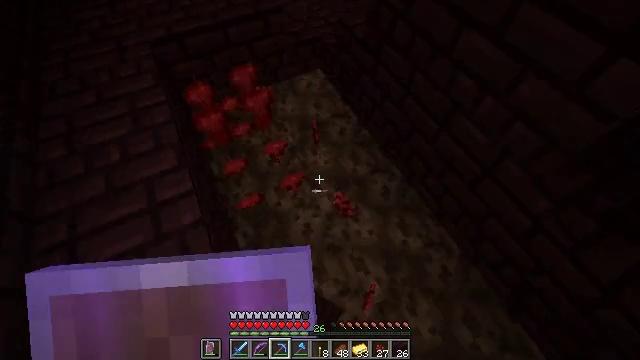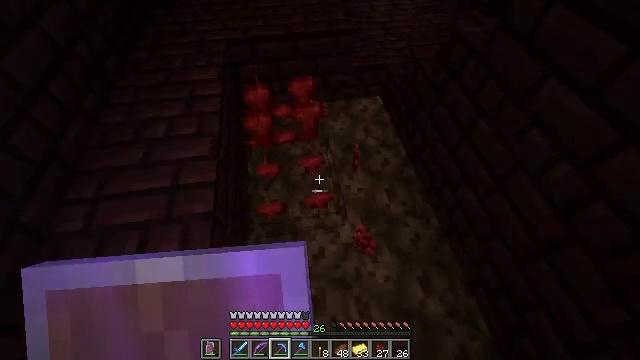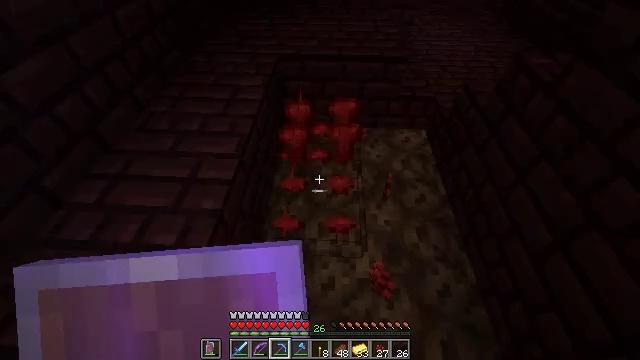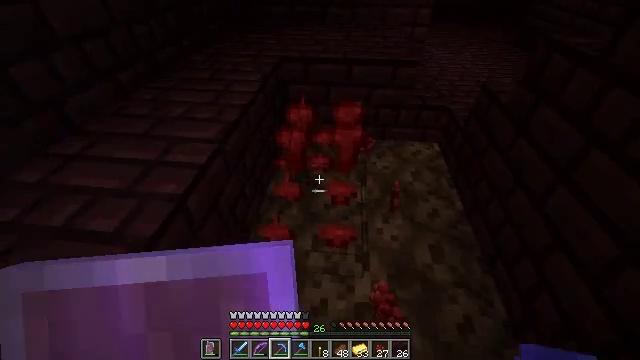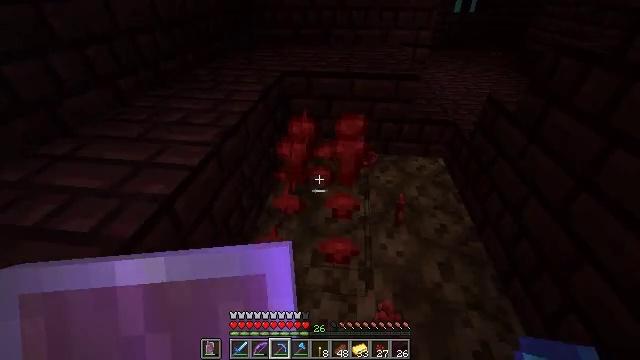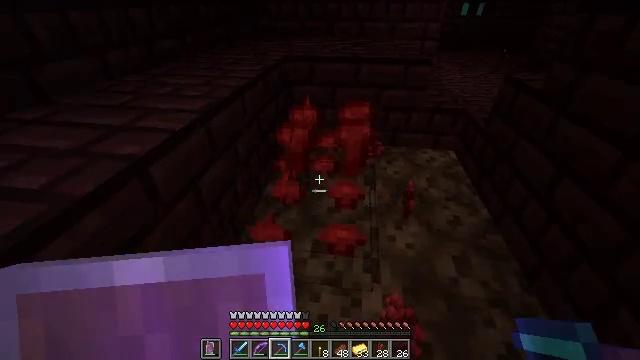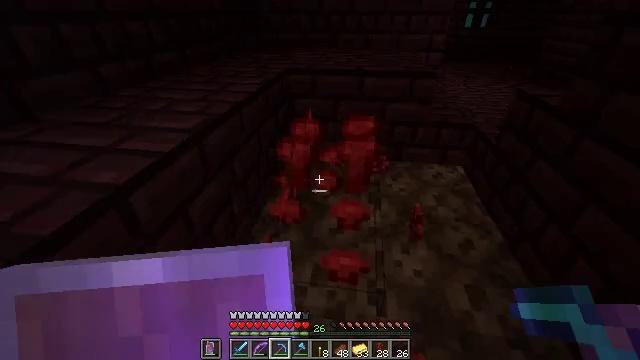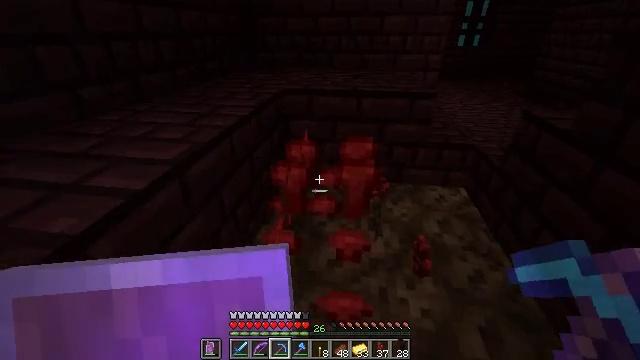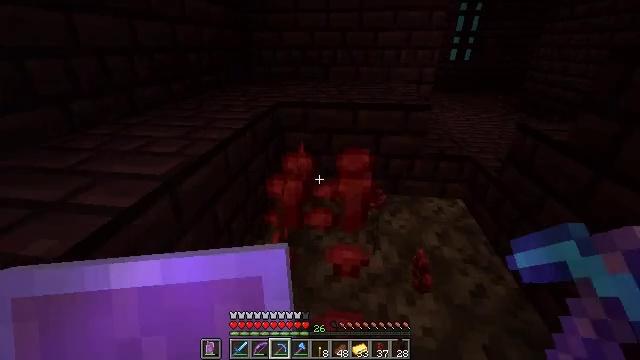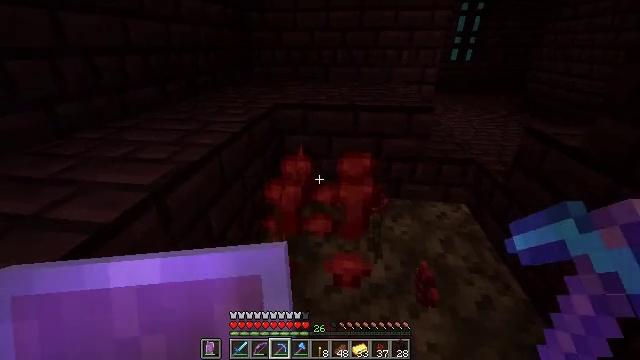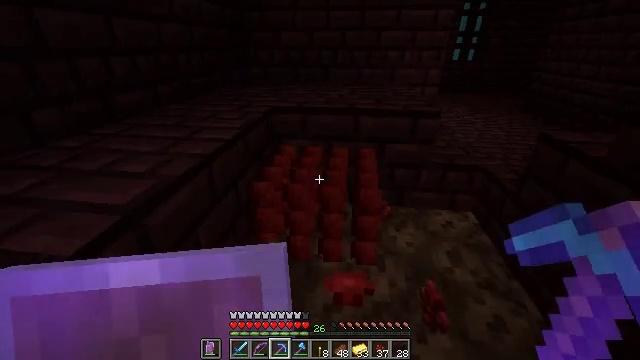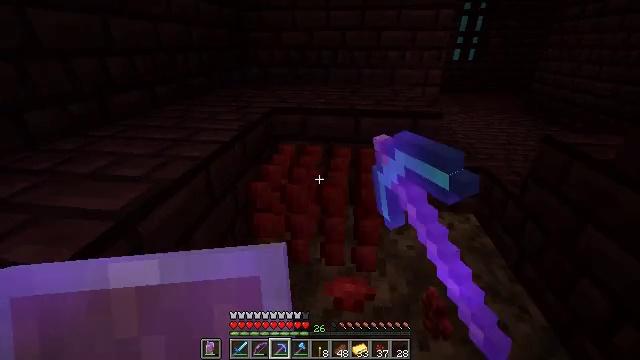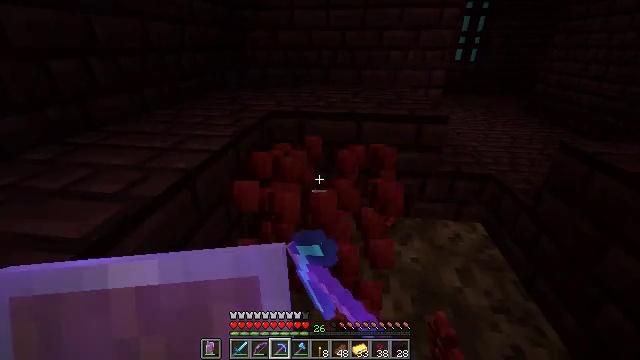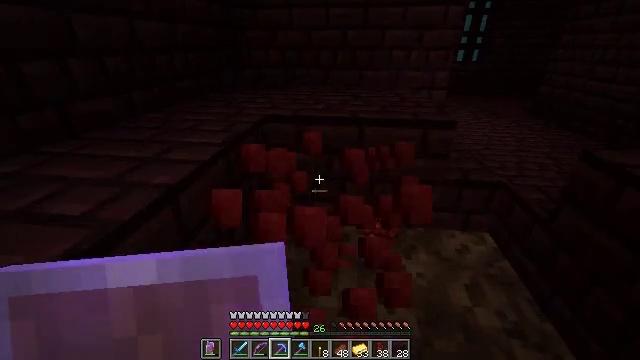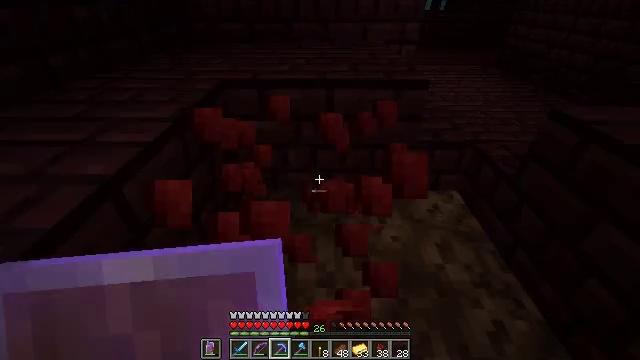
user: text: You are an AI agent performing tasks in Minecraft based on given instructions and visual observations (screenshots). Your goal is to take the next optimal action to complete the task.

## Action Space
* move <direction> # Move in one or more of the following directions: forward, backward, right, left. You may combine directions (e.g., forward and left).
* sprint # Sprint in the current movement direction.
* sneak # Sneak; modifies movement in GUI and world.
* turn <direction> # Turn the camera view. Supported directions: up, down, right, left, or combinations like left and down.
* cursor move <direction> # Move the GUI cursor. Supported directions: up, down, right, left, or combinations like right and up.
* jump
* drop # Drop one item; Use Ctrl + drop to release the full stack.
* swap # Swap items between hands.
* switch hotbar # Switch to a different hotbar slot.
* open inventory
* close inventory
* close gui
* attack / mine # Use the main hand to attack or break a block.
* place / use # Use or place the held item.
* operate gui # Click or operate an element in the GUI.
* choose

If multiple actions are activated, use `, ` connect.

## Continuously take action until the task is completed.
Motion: motion action
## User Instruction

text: Retrieve nether wart from the ground.
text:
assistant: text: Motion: turn left and up
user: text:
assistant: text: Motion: turn left and up
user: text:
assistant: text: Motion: turn left and up
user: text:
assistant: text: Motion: move forward, turn up
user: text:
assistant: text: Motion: move forward, turn left and up
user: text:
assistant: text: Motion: move forward, turn up
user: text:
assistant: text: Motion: move forward, turn up
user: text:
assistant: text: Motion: turn up
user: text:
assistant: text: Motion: move forward
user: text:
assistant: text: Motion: move forward, attack / mine
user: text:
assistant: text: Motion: move forward, attack / mine
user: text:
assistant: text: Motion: move forward
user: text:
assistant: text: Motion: move forward
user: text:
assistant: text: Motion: move forward, turn right and down
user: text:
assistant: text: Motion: no_op